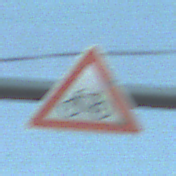
Verkehrszeichen: RadverkehrRechts
Umgebung: Roofed, Special
Tageszeit: MorningAfternoon
Wetter: PartlyCloudy
Licht: Natural
Jahreszeit: NotSpecified
Kontrast: MediumContrast